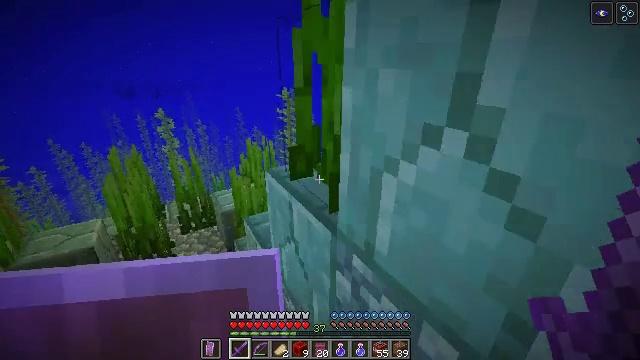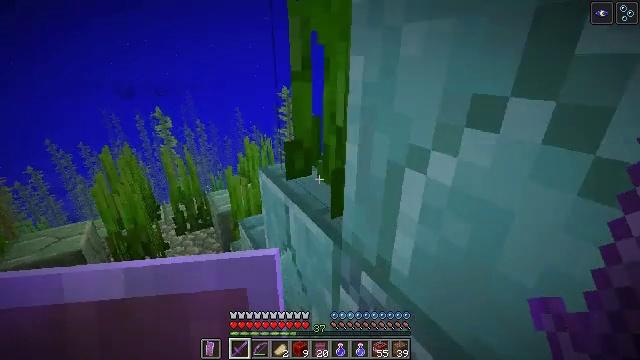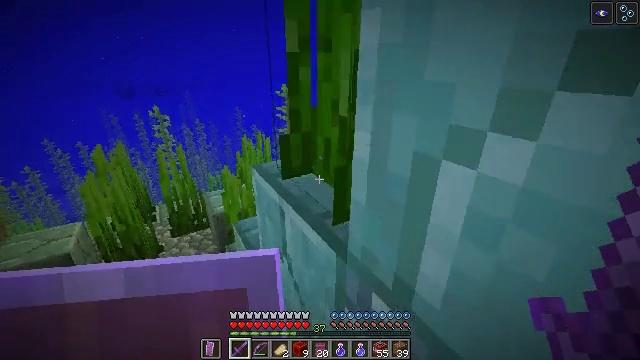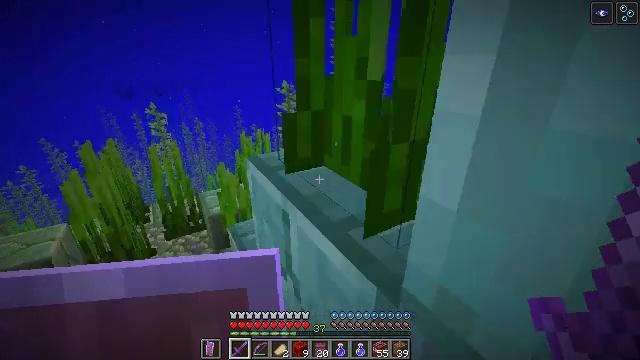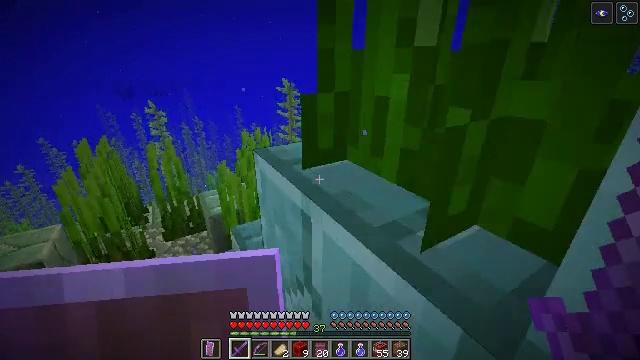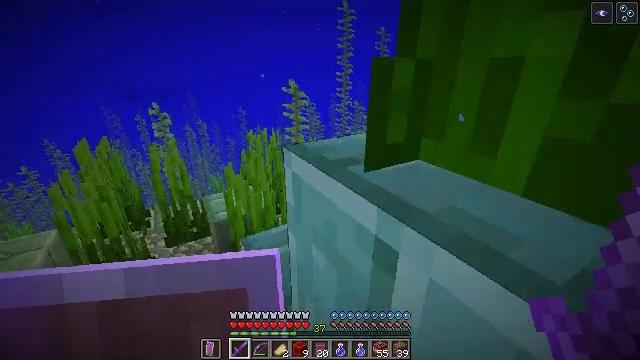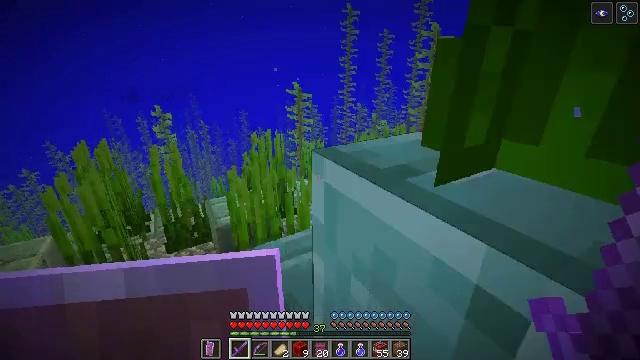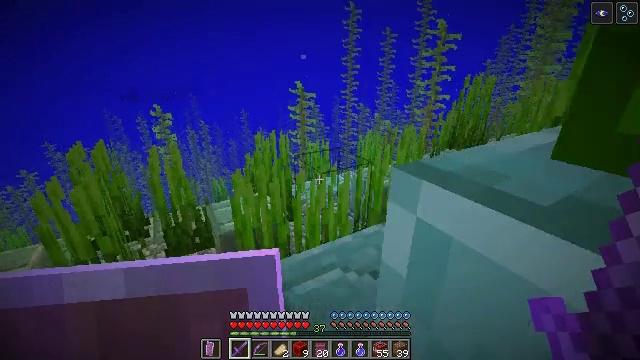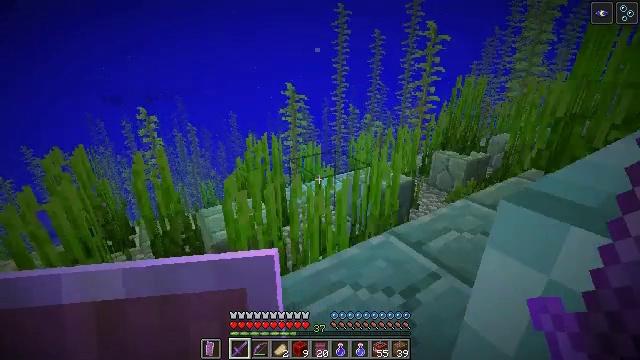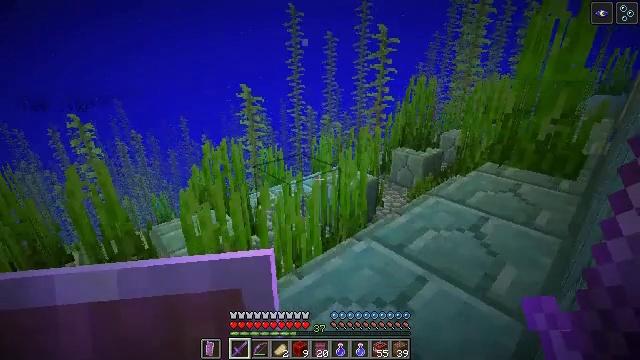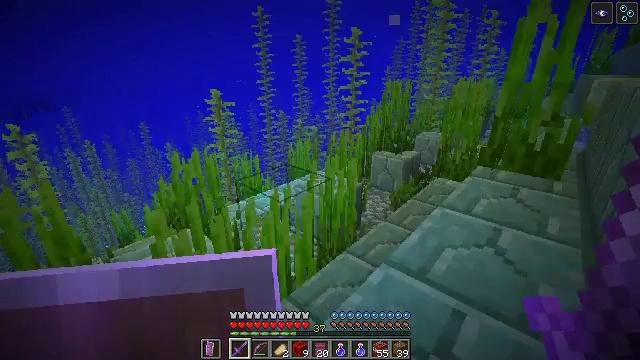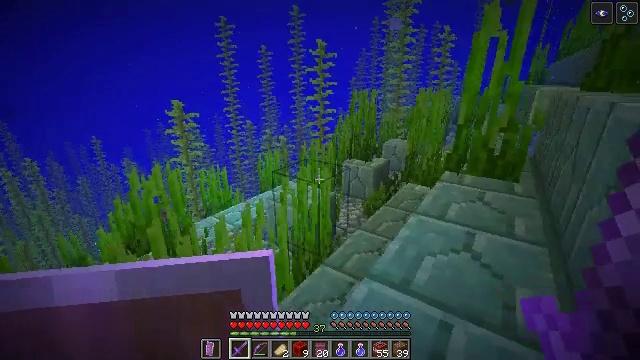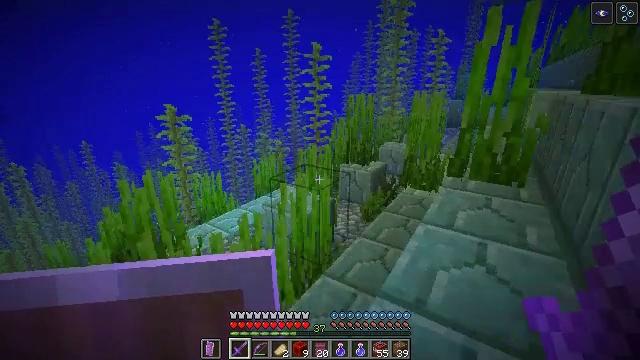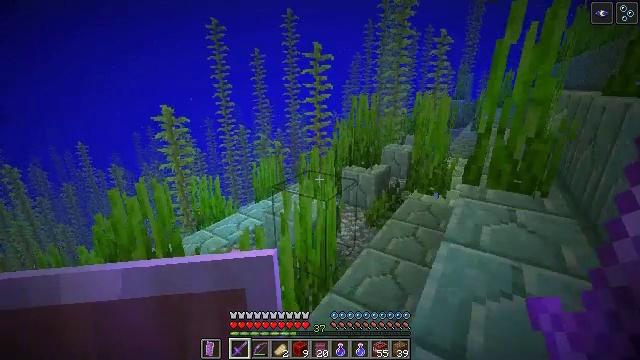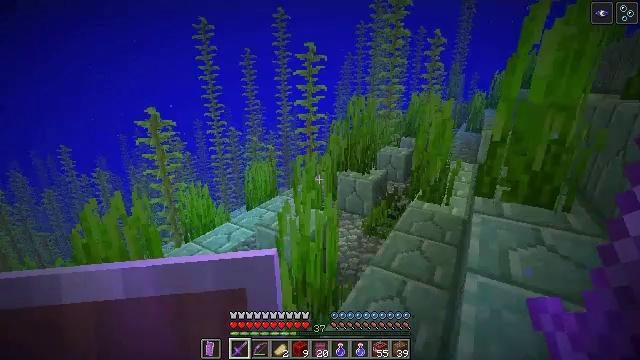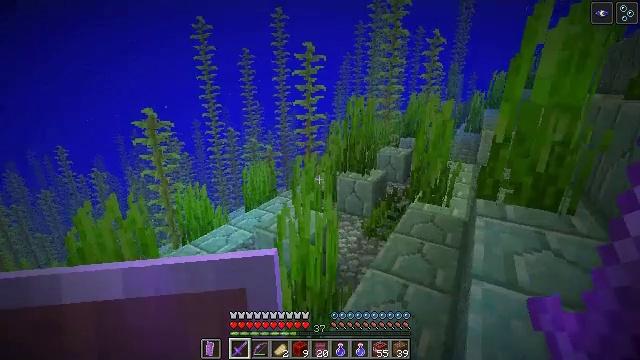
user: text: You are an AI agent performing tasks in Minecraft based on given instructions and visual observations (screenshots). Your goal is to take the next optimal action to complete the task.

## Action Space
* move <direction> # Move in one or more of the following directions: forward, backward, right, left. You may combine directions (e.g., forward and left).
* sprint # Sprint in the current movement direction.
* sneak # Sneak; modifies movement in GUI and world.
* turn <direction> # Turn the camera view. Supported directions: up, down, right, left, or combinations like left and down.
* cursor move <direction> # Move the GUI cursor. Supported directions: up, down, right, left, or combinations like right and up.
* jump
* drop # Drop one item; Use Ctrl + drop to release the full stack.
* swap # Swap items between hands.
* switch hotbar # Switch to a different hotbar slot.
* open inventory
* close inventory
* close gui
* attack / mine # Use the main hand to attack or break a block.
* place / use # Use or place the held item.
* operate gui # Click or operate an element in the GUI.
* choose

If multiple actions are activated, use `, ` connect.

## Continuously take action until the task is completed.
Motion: motion action
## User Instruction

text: Mine the wet sponge underwater.
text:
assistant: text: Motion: move forward, sprint
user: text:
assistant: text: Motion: move forward, sprint
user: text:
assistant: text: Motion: move forward, sprint
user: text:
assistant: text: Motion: move forward, sprint, jump
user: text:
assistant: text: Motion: move forward, sprint, jump
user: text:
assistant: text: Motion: move forward, sprint, jump
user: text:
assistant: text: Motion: move forward, sprint, jump
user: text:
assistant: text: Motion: move forward, sprint, turn right, jump
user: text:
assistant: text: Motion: move forward, sprint, turn right, jump
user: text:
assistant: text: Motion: move forward, sprint, turn right, jump
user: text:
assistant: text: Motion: move forward, sprint, turn right and up, jump
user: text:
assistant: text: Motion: move forward, sprint, turn right, jump
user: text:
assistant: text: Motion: move forward, sprint, jump
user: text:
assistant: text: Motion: move forward, sprint, turn right, jump
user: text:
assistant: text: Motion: move forward, sprint, jump
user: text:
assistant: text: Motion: move forward, sprint, jump
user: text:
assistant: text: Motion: move forward, sprint
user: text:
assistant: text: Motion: move forward, sprint
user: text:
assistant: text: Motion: move forward, sprint
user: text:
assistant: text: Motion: move forward, sprint
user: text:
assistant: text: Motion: move forward, sprint
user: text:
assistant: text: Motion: move forward, sprint
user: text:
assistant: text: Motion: move forward, sprint, turn right and down
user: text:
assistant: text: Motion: move forward, sprint, turn right and down
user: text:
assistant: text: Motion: move forward, sprint, turn right, jump
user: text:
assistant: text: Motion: move forward, sprint, jump
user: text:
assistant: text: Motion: move forward, sprint, jump
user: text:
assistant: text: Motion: move forward, sprint, turn right, jump
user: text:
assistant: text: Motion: move forward, sprint, turn right and up, jump
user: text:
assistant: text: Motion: move forward, sprint, turn right and up, jump